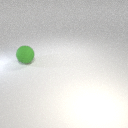
large green rubber sphere